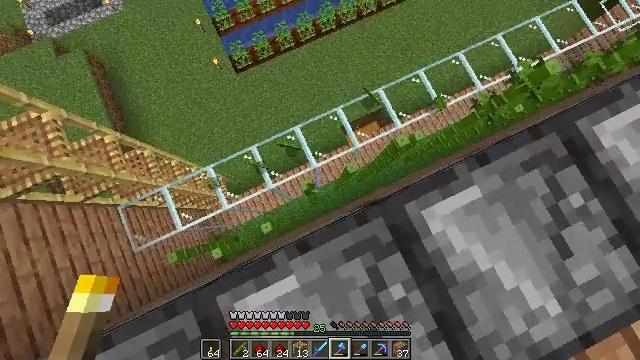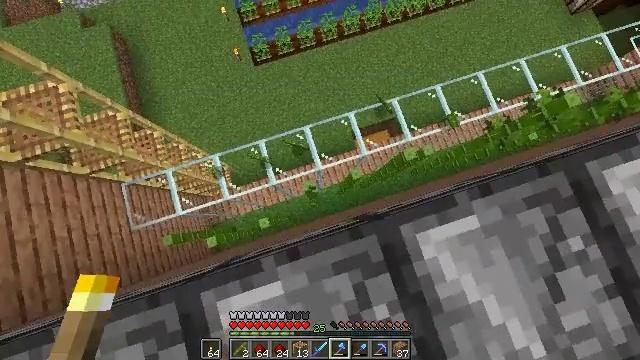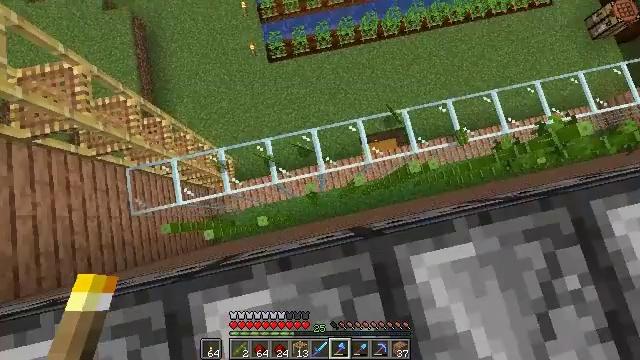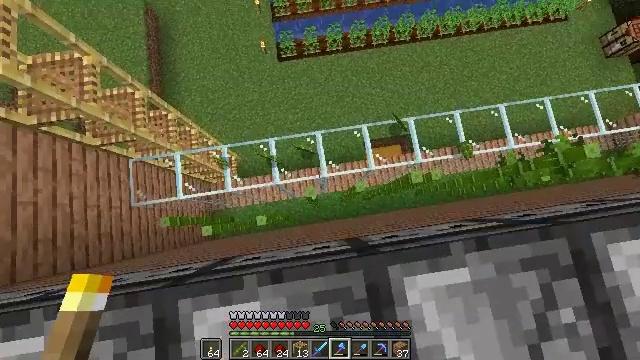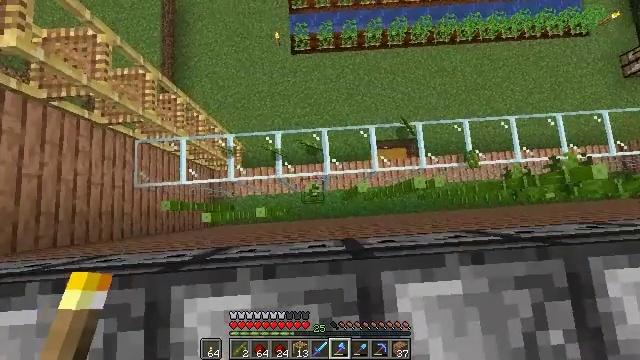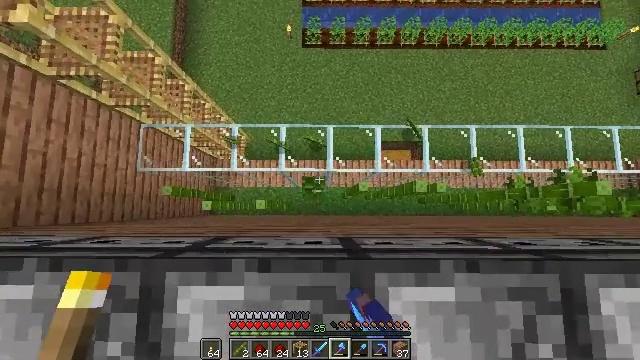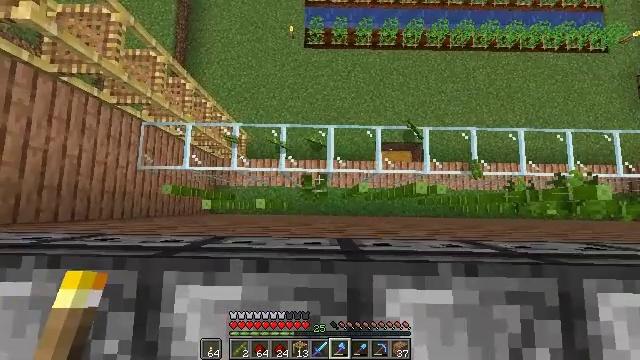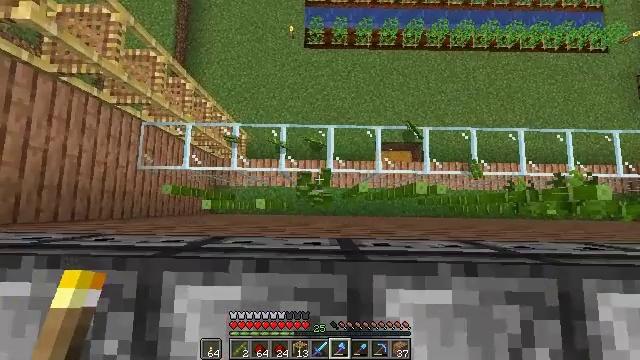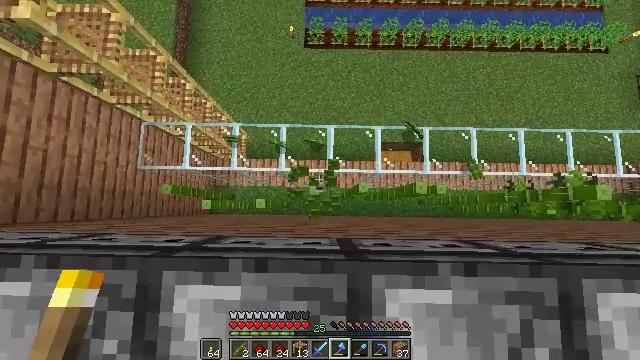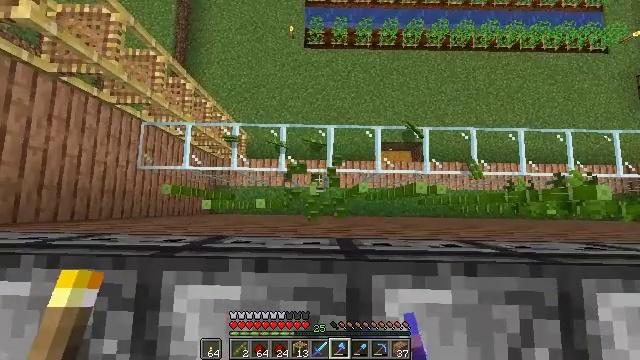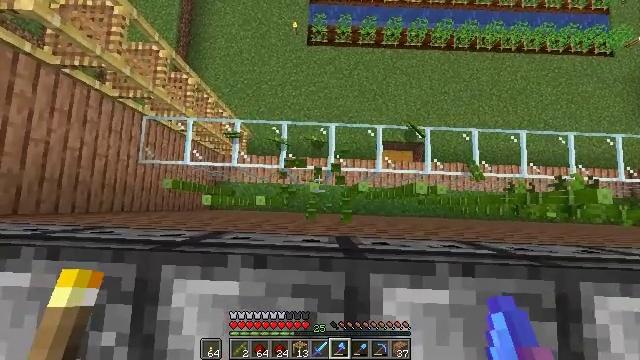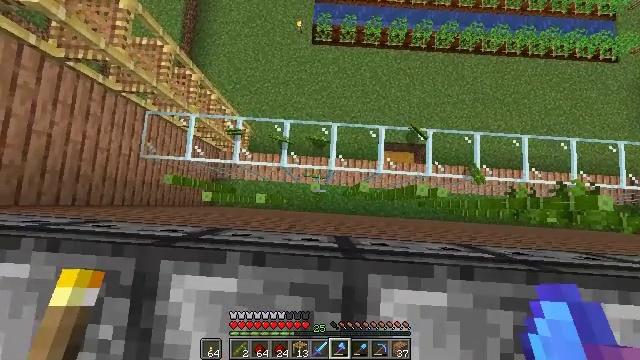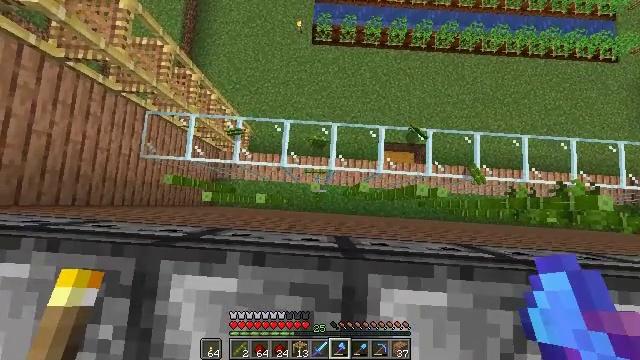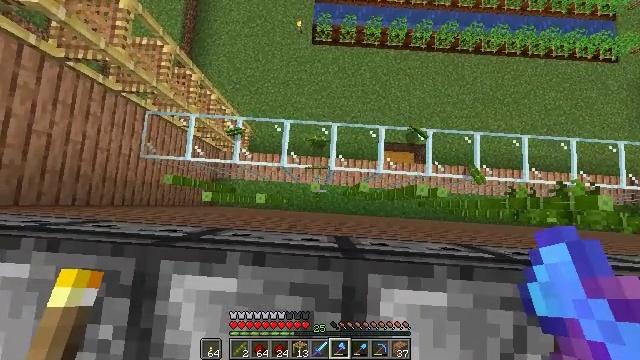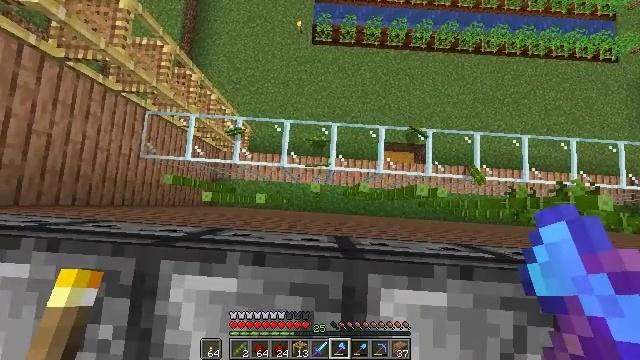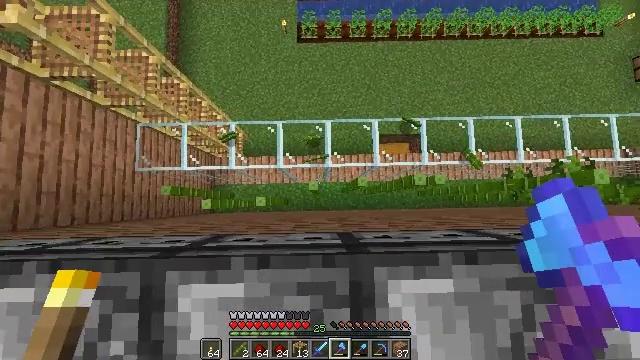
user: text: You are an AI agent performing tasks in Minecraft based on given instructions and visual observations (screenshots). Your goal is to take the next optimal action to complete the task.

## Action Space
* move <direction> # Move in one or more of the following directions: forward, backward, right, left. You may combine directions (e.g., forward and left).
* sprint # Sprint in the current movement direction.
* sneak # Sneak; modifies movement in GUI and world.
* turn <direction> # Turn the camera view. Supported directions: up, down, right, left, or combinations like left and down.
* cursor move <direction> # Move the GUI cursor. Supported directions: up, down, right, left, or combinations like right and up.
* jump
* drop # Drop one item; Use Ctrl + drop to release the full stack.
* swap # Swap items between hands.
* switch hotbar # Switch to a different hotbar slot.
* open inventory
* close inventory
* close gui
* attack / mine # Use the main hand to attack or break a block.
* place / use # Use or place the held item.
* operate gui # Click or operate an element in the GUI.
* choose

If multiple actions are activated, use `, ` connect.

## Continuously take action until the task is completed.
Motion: motion action
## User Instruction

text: Harvest bamboo from the farm.
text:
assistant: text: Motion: move forward, sneak, turn left, attack / mine
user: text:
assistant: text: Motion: move forward, sneak, turn left, attack / mine
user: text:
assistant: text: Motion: sneak, turn left, attack / mine
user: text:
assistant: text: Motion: sneak, turn left, attack / mine
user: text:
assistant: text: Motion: sneak, turn left, attack / mine
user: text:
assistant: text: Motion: sneak, attack / mine
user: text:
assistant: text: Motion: sneak, attack / mine
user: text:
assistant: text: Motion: sneak, attack / mine
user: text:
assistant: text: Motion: sneak, attack / mine
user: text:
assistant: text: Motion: sneak, turn left, attack / mine
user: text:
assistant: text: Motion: sneak, turn left, attack / mine
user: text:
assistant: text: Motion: sneak, attack / mine
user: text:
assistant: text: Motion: sneak, attack / mine
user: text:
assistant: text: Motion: sneak, attack / mine
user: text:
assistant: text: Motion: sneak, turn right, attack / mine
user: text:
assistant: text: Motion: move right, sneak, turn right, attack / mine
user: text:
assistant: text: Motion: move right, sneak, turn right, attack / mine
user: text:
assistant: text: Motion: move right, sneak, attack / mine
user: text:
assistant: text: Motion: move right, sneak, attack / mine
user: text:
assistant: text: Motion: move right, sneak, attack / mine
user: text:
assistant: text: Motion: move right, sneak, attack / mine
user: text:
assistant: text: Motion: move right, sneak, attack / mine
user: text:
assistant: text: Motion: move right, sneak, attack / mine
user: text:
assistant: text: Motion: move right, sneak, attack / mine
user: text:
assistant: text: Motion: move right, sneak, turn left, attack / mine
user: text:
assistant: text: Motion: move right, sneak, attack / mine
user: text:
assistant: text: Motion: move right, sneak, attack / mine
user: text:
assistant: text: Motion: sneak, attack / mine
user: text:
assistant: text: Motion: sneak, attack / mine
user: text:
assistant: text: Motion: sneak, attack / mine